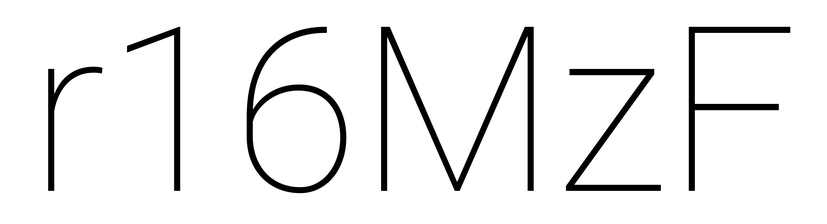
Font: Roboto_Thin